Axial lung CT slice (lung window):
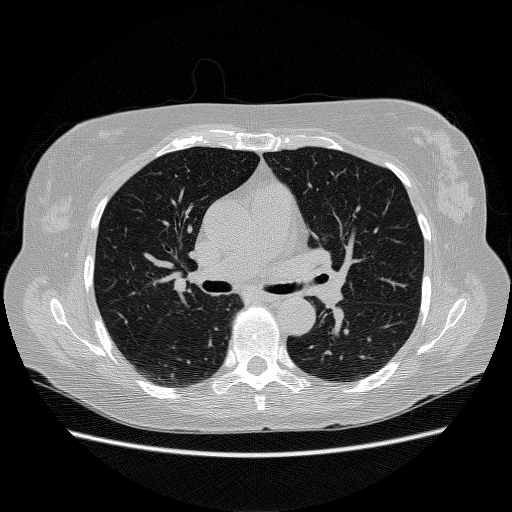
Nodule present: no